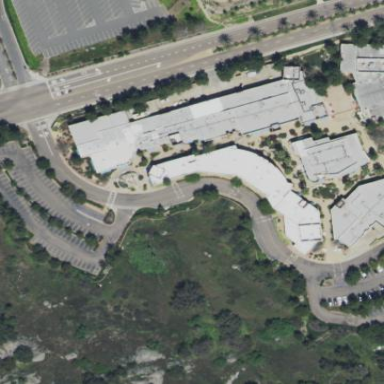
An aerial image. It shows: Retail building.